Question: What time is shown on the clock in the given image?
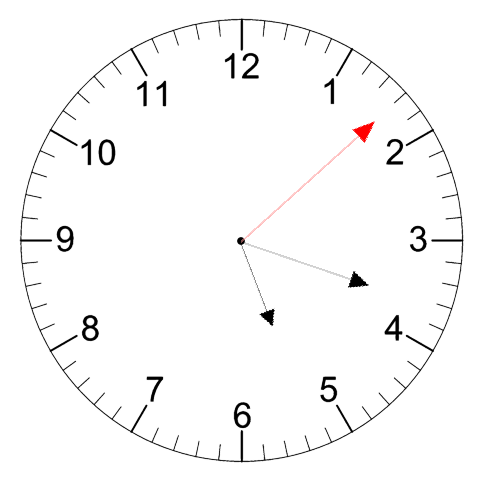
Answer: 05:18:08